Aerial crown-view tile of a tropical tree (Barro Colorado Island, Panama), acquired 20250414:
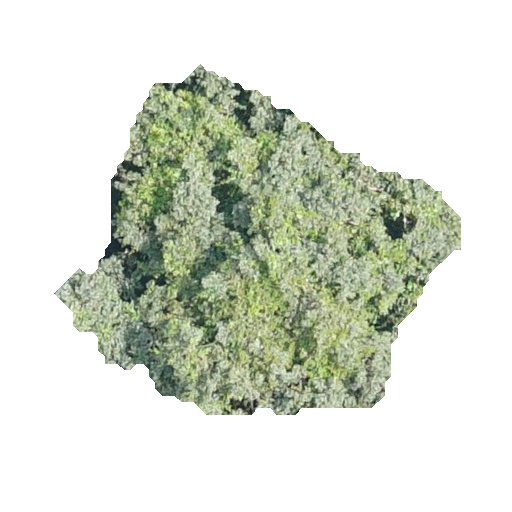
Species: Luehea seemannii
GBIF accepted scientific name: Luehea seemannii
Crown area: 131.742 m²